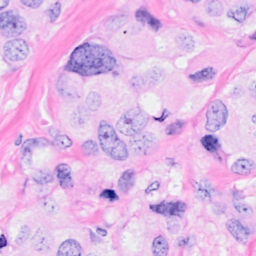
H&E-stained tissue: Breast